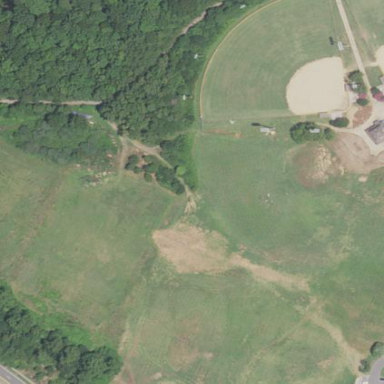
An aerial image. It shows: Dog park for leisure land.